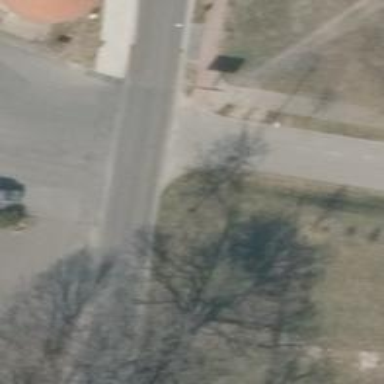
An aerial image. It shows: Residential road with asphalt surface. Sidewalk is present on the left side.